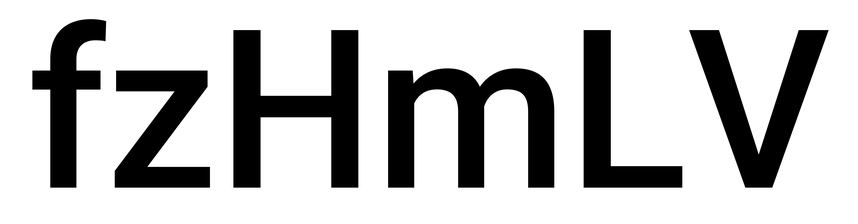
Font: Roboto_Medium